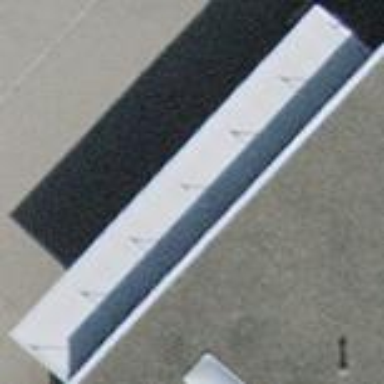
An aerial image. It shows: View of roof of building.